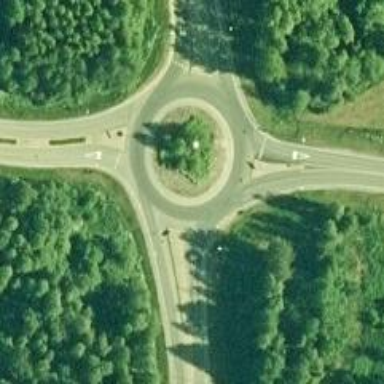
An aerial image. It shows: Secondary road leading to roundabout.